Aerial crown-view tile of a tropical tree (Barro Colorado Island, Panama), acquired 20250124:
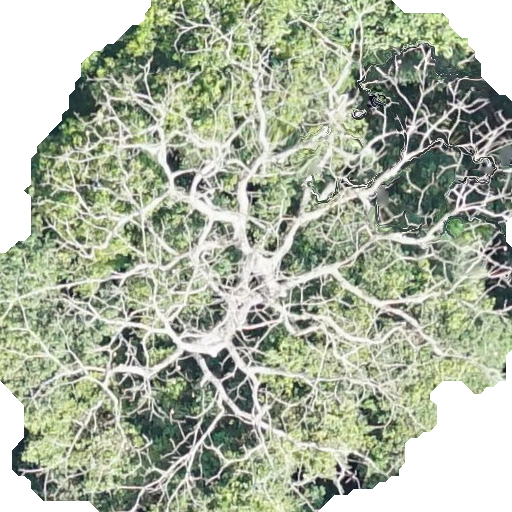
Species: Pseudobombax septenatum
GBIF accepted scientific name: Pseudobombax septenatum
Crown area: 356.3 m²